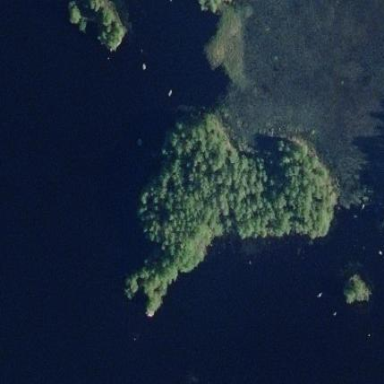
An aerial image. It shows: Islet.